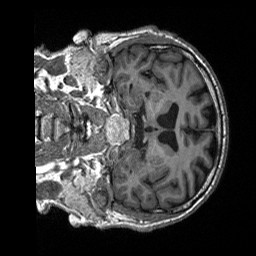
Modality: T1w
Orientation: coronal
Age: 69
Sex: male
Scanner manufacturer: siemens
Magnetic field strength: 3 T
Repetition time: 2.4 s
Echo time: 0.00226 s